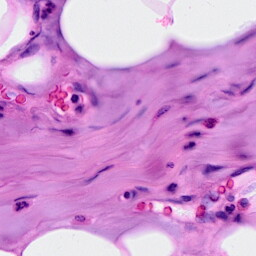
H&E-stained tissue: Breast